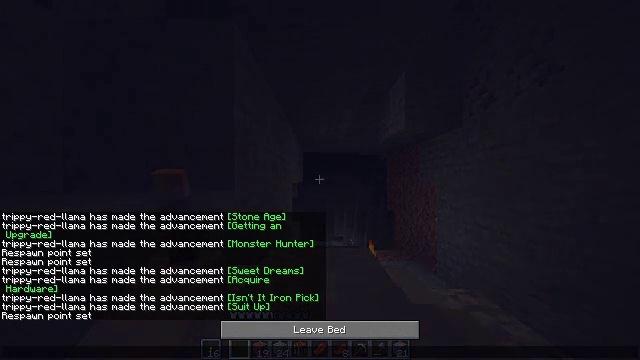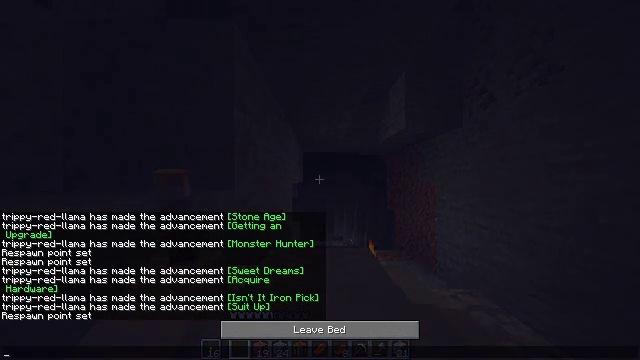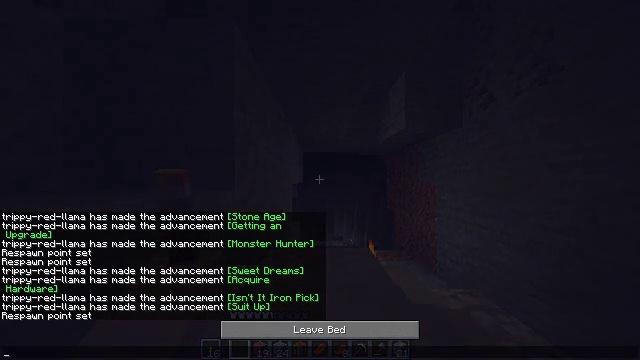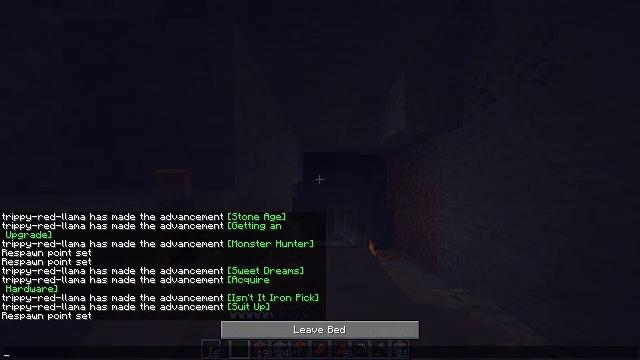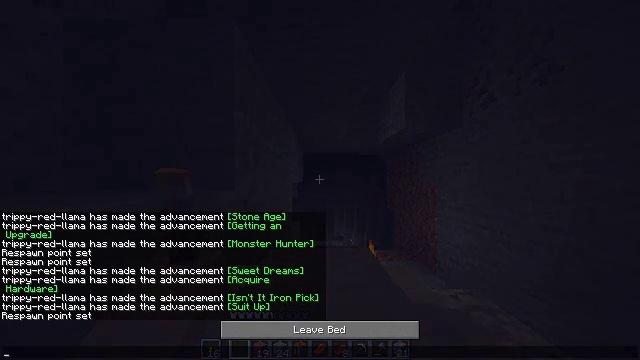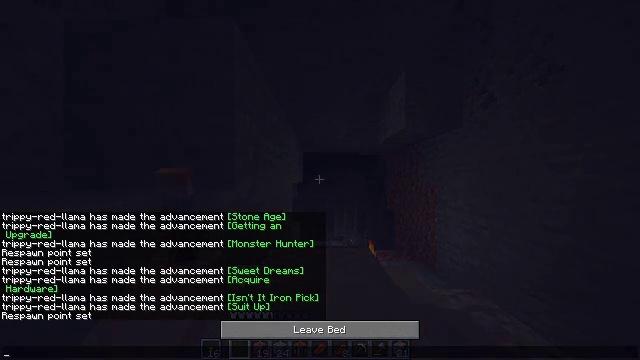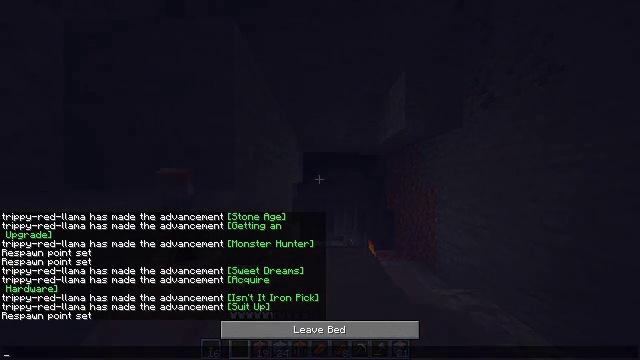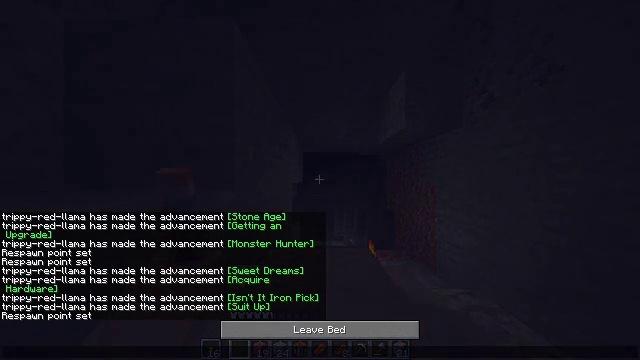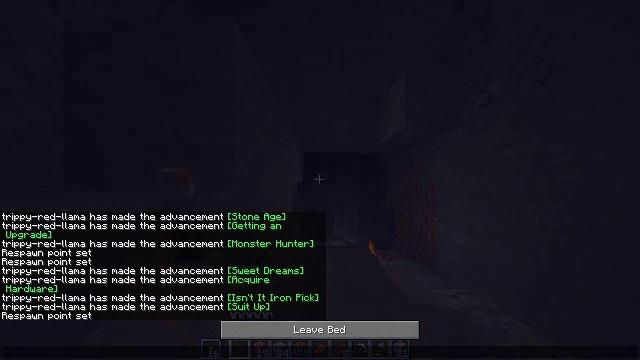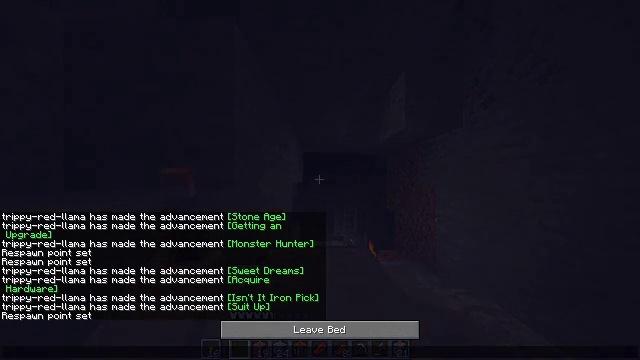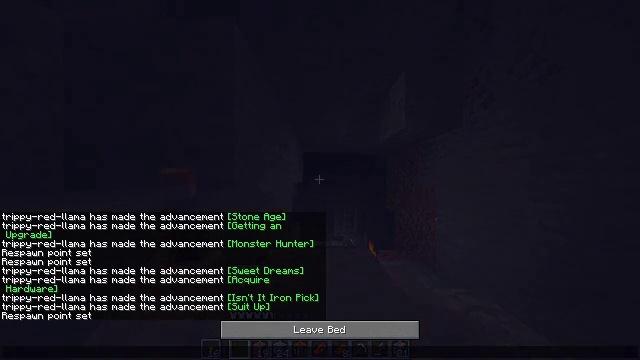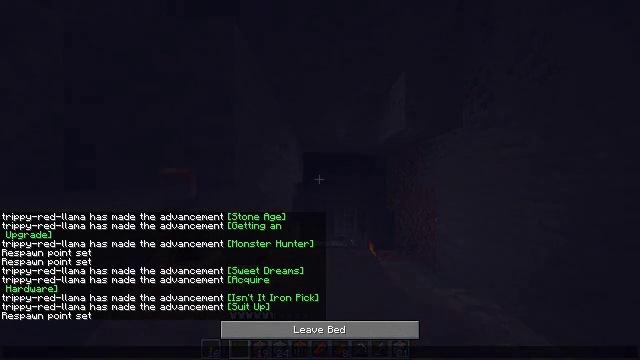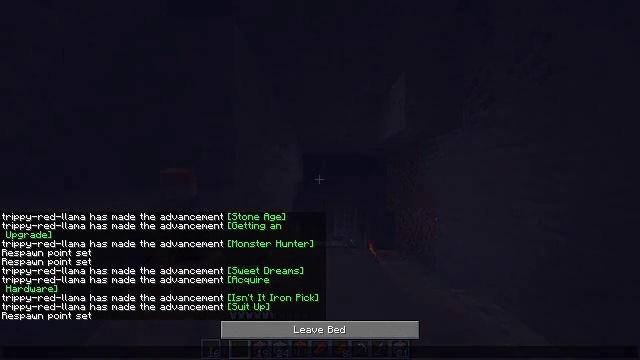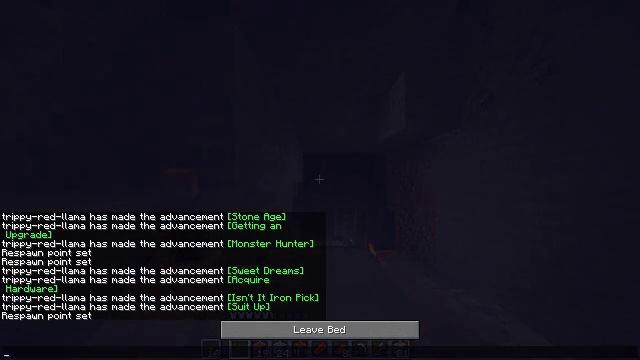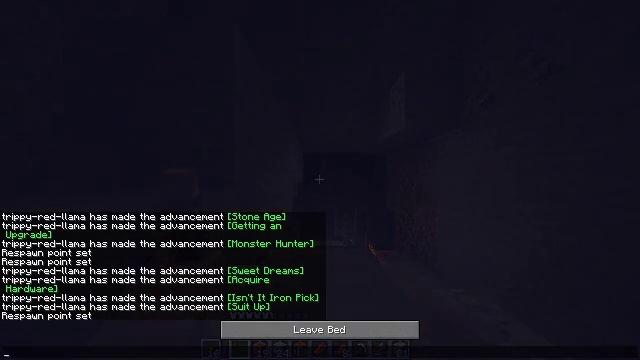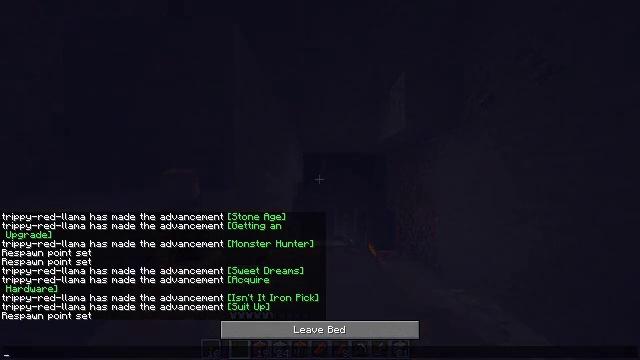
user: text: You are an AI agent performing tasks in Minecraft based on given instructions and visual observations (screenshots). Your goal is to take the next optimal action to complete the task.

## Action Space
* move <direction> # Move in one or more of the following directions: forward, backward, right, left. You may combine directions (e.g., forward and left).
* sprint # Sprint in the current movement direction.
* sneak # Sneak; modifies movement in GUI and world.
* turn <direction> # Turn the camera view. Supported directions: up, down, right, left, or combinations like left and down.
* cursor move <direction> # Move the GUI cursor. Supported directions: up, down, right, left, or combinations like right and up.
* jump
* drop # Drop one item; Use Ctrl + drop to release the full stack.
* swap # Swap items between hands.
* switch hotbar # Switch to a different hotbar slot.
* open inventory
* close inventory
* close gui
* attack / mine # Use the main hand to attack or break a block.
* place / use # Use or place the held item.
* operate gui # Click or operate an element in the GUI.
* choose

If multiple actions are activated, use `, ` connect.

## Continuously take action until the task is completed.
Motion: motion action
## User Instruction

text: Remove the white bed from its place.
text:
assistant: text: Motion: no_op
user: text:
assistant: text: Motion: no_op
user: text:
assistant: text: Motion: no_op
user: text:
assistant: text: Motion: no_op
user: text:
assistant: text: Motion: no_op
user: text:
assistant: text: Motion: no_op
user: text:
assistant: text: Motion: no_op
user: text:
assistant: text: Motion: no_op
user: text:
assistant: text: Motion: no_op
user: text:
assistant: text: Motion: no_op
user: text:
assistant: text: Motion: no_op
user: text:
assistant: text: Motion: cursor move down
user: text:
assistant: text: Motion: no_op
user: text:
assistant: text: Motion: no_op
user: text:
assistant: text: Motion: cursor move right
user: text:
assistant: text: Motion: no_op
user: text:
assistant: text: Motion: no_op
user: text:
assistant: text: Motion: no_op
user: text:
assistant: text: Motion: close gui
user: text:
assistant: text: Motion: no_op
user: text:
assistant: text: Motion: no_op
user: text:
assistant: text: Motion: no_op
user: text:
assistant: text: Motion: no_op
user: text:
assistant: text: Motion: no_op
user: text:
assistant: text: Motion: no_op
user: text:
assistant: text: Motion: no_op
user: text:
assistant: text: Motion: no_op
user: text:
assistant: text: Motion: turn left and down
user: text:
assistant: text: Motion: turn left
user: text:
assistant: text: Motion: turn left